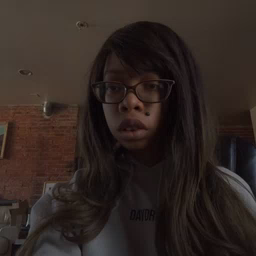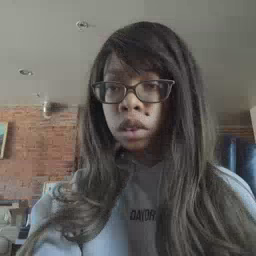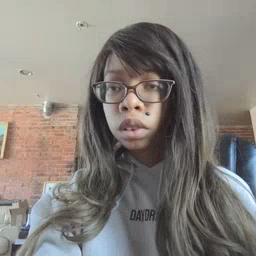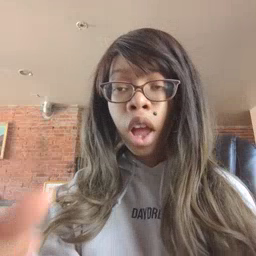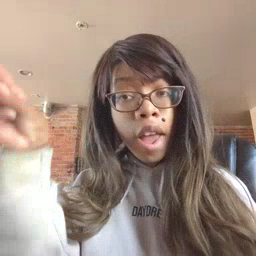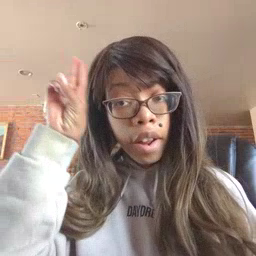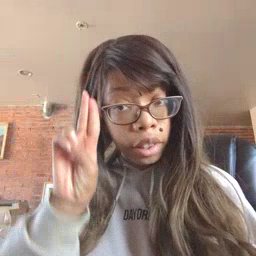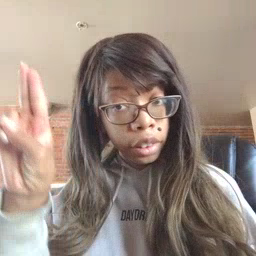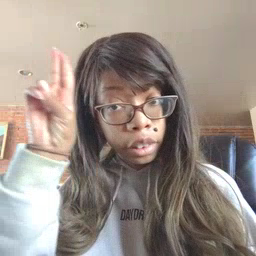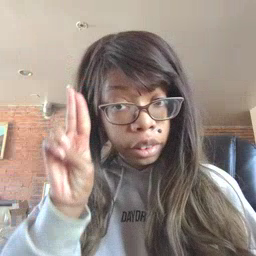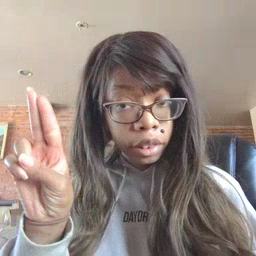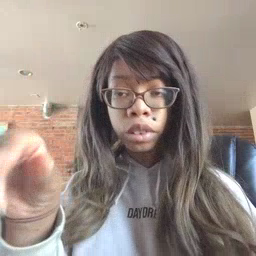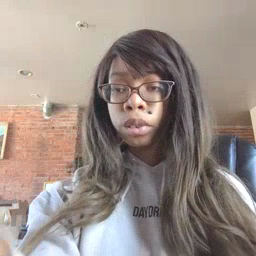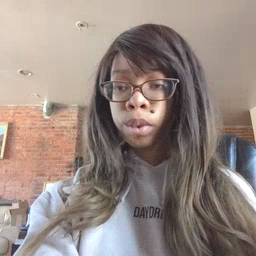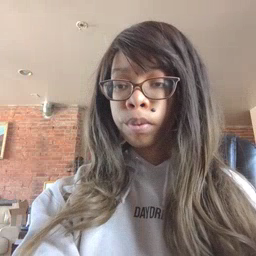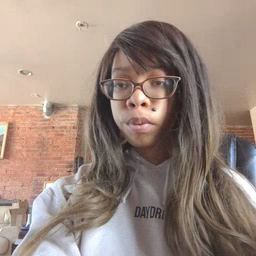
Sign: uncle